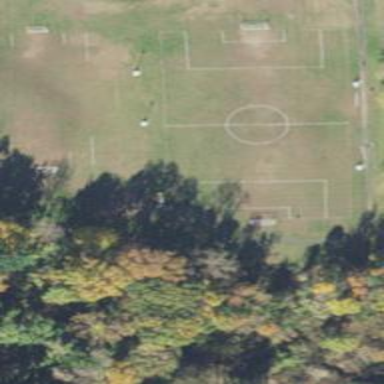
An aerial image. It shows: Soccer pitch designated for leisure and sports activities.